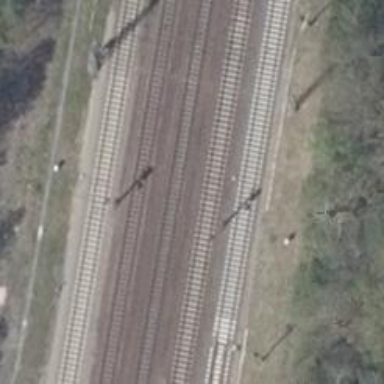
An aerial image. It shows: Railway signal.